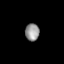
Tissue: lung
Cell type: T cells
Senescence score: 0.1949
Nuclear area (px): 243
Mean DAPI intensity: 147.584